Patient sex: F
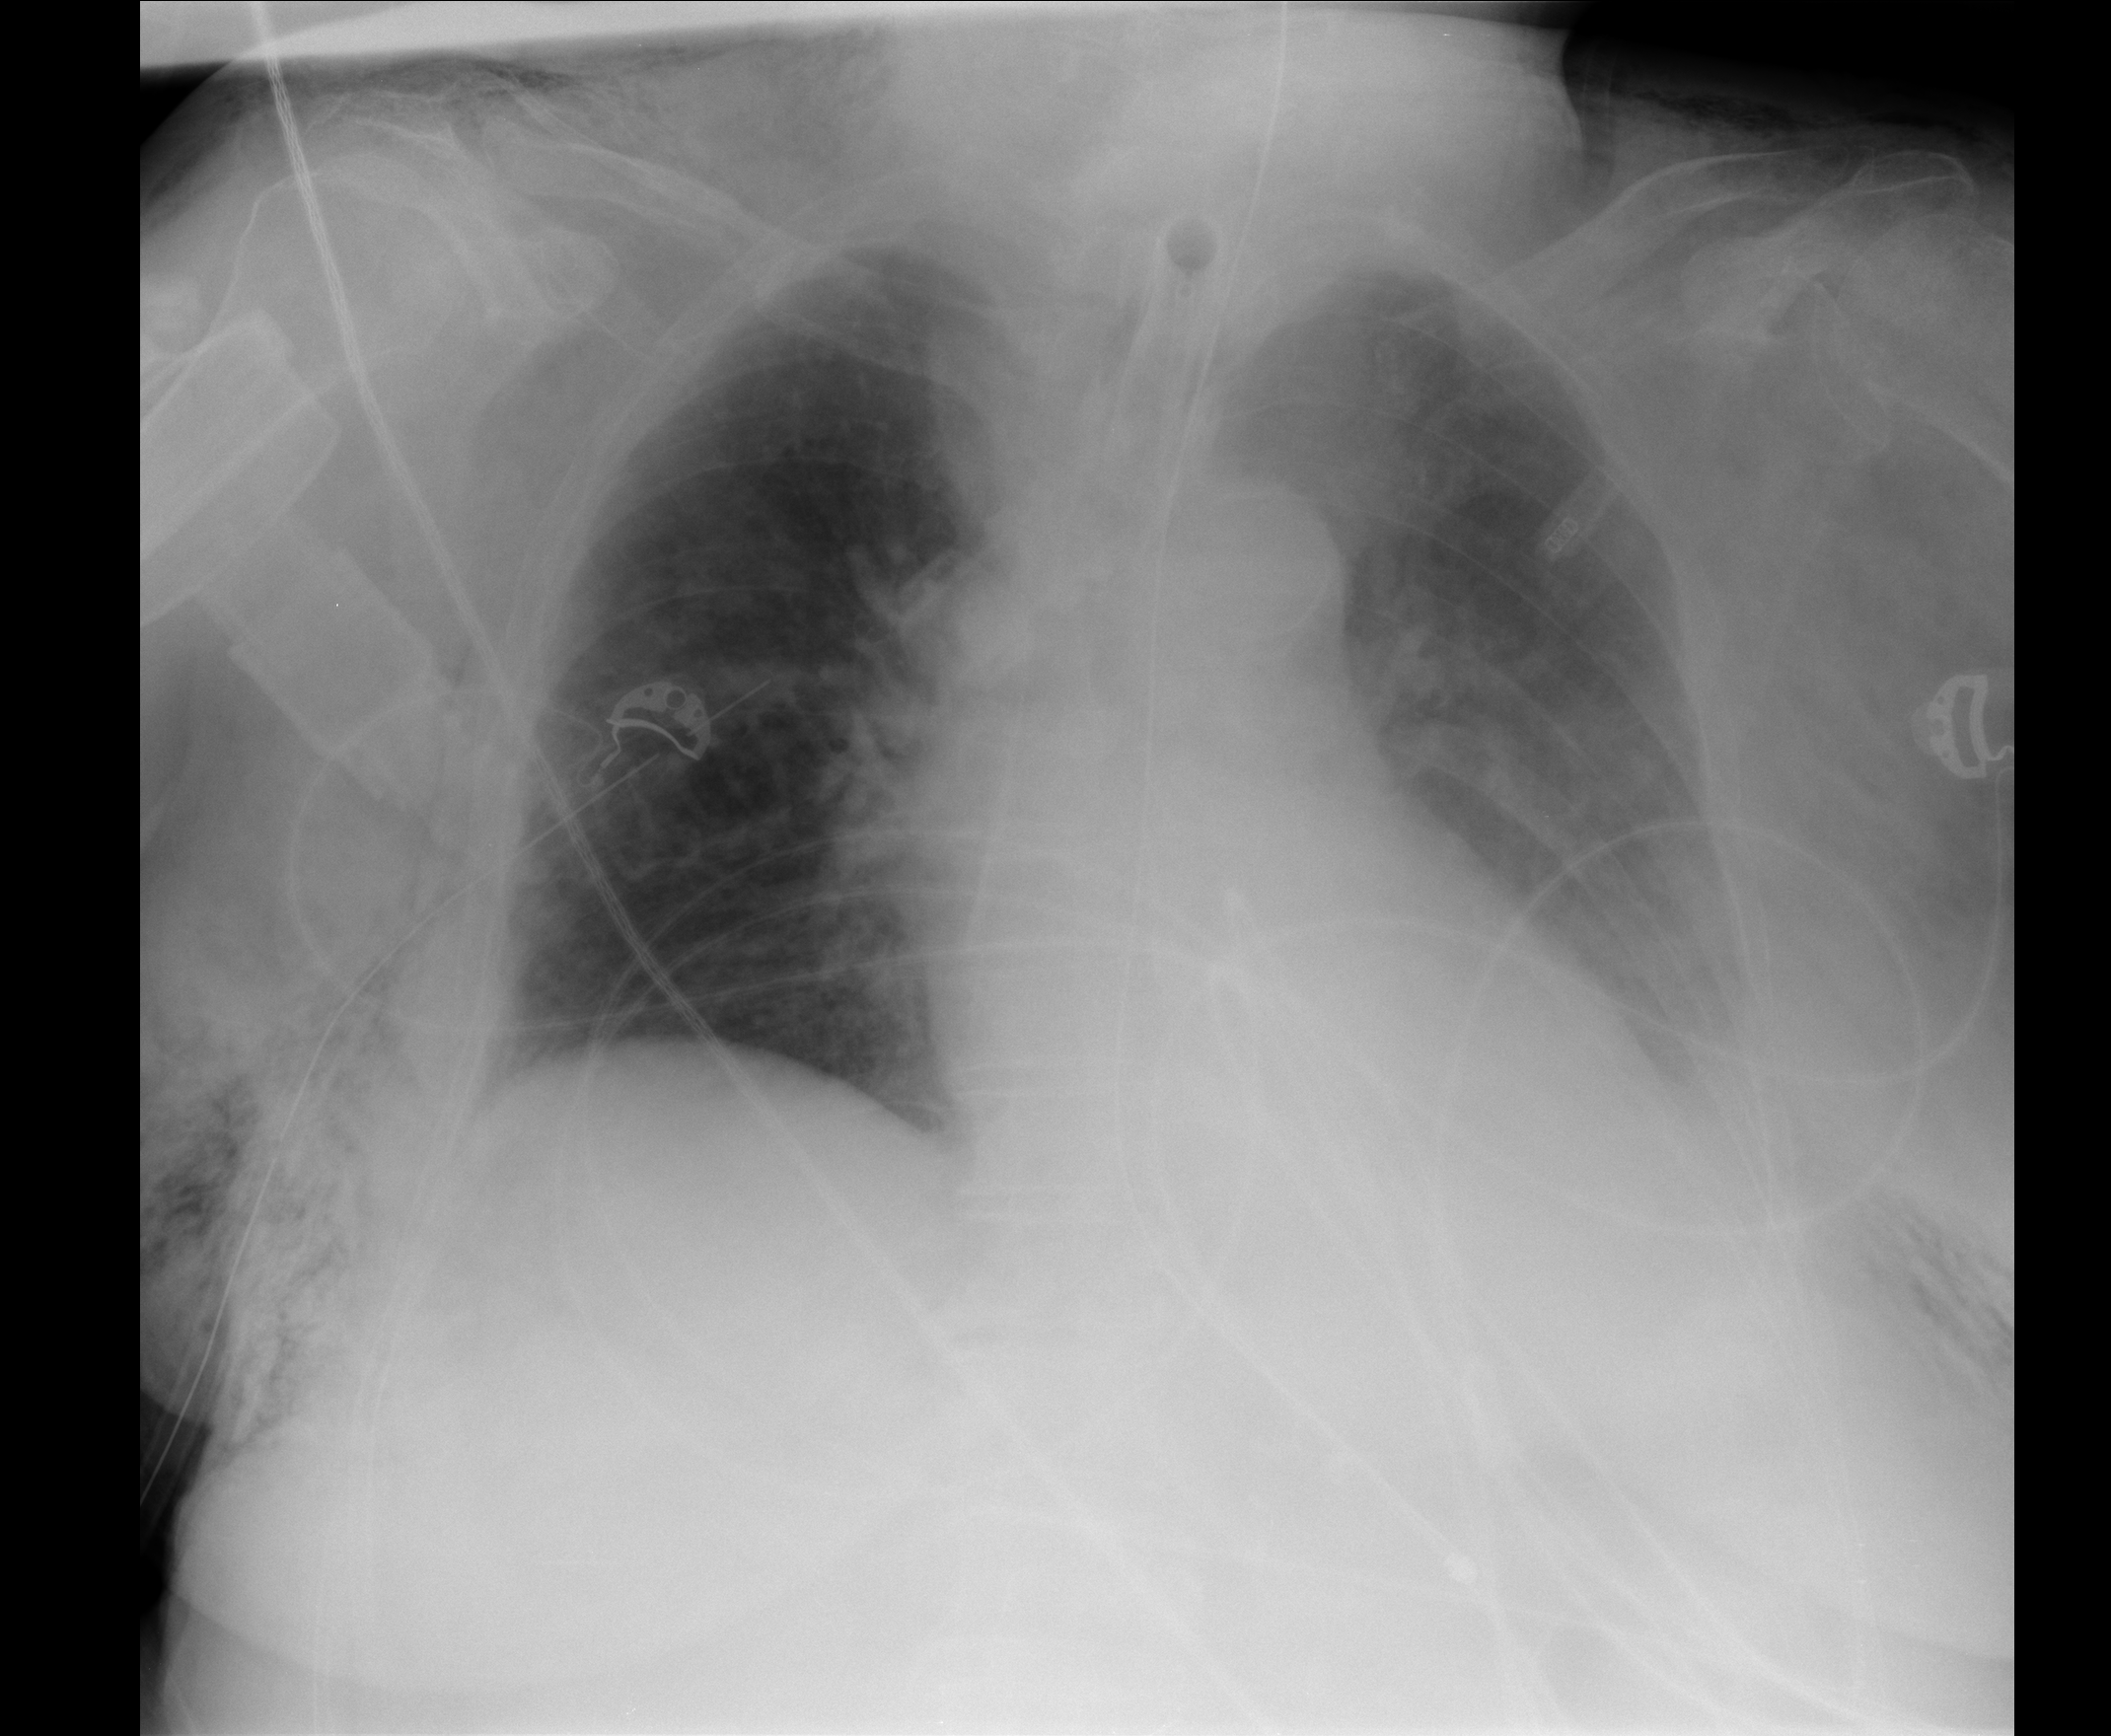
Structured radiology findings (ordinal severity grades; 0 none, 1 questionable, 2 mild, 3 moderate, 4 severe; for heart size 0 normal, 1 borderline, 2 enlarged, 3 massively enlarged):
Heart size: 0
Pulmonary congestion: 0
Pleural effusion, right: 0
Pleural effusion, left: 2
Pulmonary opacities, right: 0
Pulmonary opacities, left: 0
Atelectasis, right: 1
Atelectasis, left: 2